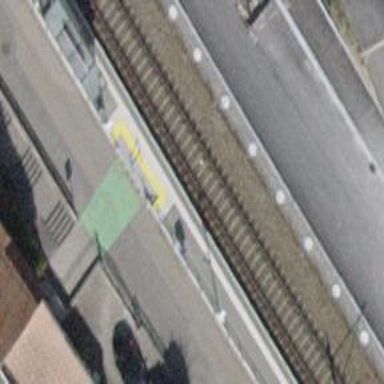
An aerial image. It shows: Platform for public transport with shelter.